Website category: book
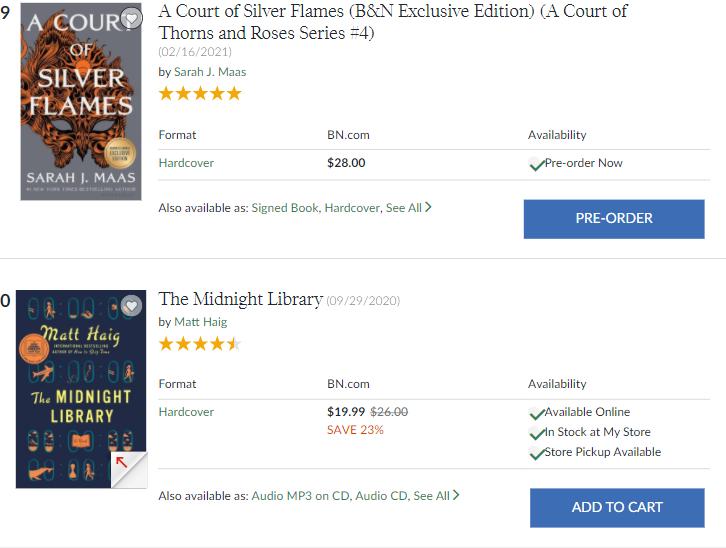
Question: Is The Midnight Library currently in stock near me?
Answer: yes

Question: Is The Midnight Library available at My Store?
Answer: yes

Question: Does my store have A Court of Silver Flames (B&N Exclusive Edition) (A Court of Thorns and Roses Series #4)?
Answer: no

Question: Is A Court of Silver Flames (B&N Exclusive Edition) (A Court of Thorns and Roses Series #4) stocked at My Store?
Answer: no

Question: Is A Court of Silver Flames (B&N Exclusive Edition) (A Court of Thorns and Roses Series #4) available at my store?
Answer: no

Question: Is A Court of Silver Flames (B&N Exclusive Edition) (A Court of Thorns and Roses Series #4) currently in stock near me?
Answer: no

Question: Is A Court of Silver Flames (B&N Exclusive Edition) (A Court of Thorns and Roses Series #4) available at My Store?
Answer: no

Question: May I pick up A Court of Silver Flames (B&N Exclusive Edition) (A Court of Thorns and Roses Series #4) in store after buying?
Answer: no

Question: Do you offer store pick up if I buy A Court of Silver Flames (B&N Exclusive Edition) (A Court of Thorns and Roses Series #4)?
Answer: no

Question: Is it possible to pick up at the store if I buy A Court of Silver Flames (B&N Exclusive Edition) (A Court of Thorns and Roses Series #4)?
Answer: no

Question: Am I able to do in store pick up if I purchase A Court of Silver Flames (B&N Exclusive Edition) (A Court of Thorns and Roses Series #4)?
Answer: no

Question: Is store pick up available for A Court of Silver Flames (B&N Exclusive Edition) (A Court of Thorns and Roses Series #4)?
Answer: no

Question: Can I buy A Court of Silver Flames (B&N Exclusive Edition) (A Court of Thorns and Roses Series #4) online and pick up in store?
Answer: no

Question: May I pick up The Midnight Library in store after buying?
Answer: yes

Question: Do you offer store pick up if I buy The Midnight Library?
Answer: yes

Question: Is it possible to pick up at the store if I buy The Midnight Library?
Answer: yes

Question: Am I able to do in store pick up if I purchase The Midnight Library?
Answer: yes

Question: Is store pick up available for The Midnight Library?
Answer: yes

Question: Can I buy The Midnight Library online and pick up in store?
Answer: yes